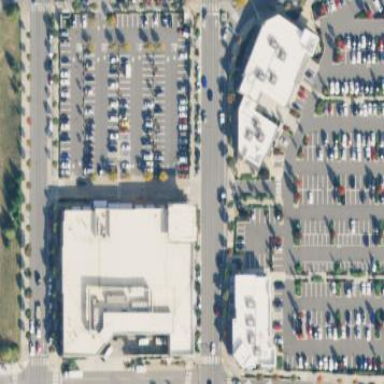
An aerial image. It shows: Supermarket located in building.